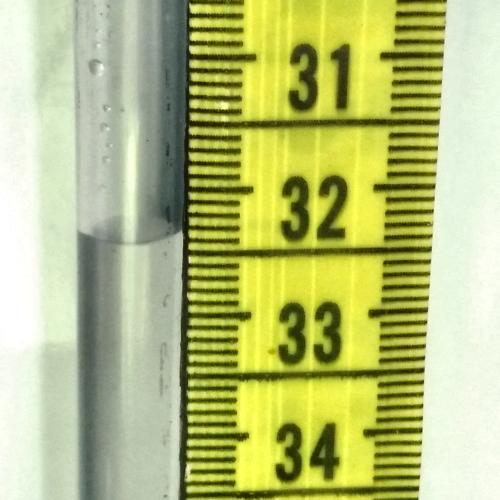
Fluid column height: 32.4 cm